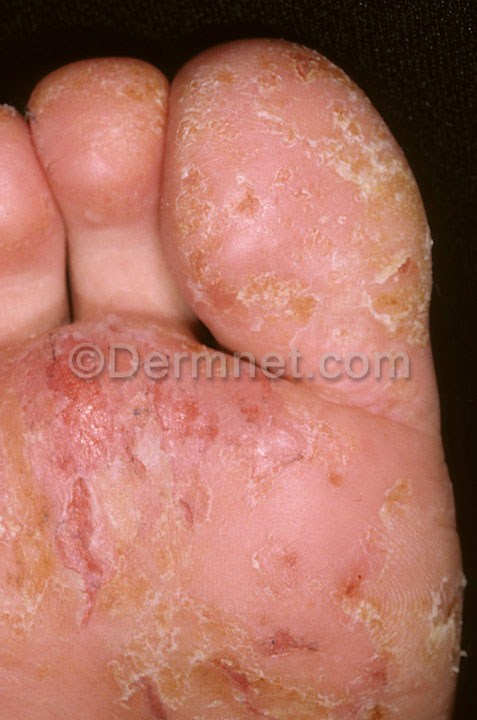
Disease: Eczema Photos